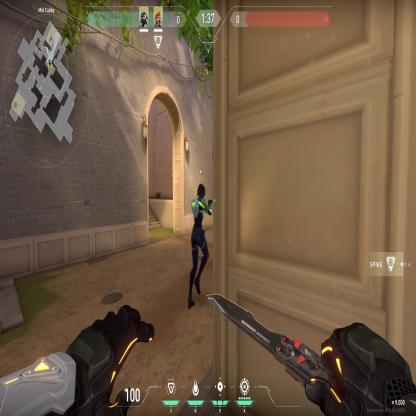
Label: teammate